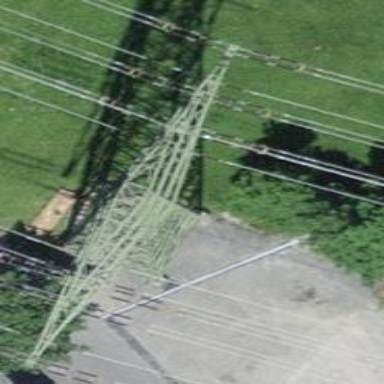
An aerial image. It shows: Power tower.